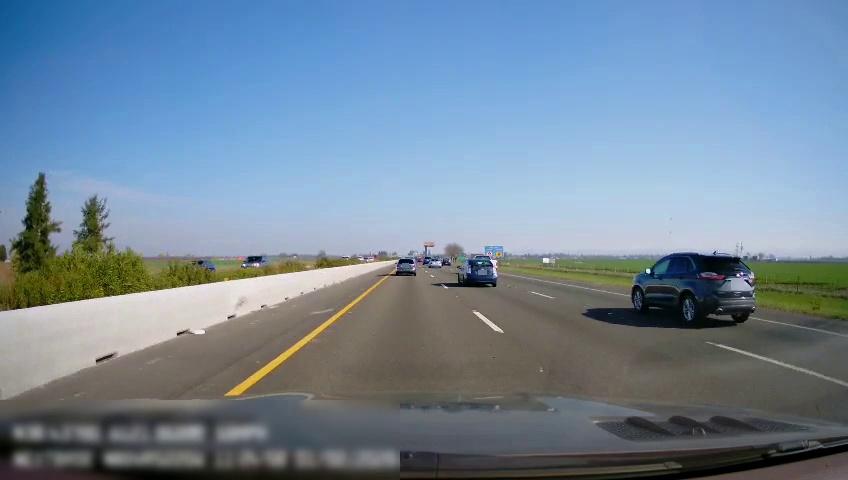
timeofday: Day
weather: Sunny
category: Drivable Space
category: Vehicles | Car
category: Vehicles | SUV
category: Vehicles | Car
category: Vehicles | Truck
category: Vehicles | Car
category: Vehicles | Car
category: Vehicles | SUV
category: Lanes | Current Lane
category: Lanes | Current Lane
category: Lanes | Alternate Lane
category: Lanes | Alternate Lane